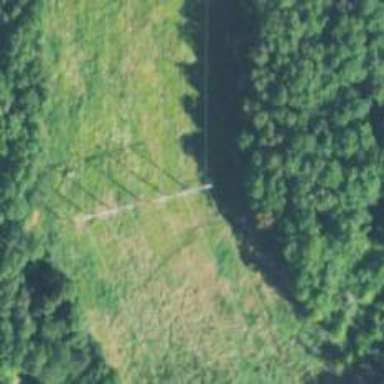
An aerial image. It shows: Triple-pole H-frame tower used for power transmission.